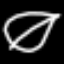
Label: leaf